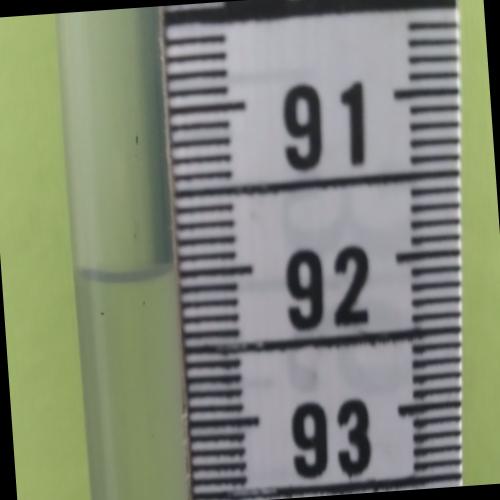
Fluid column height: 92.0 cm